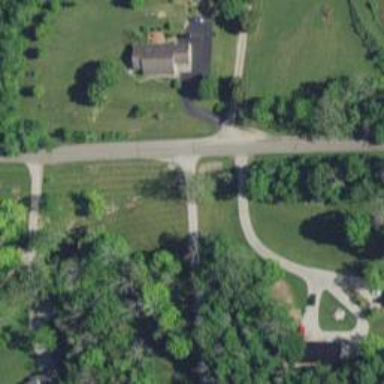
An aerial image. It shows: Unclassified road.